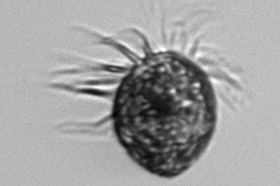
Label: Strombidium_morphotype1